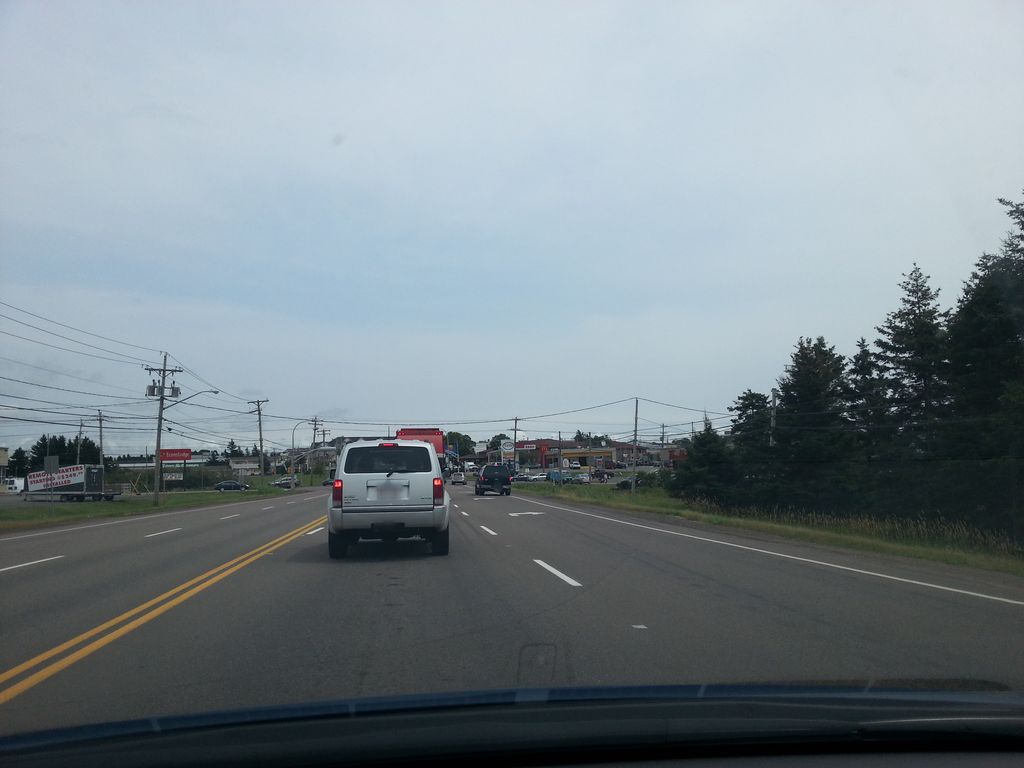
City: charlottetown